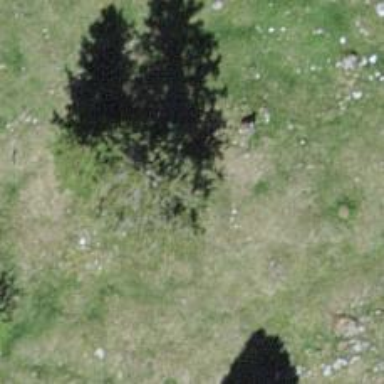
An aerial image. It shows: Needle-leaved tree in natural setting.